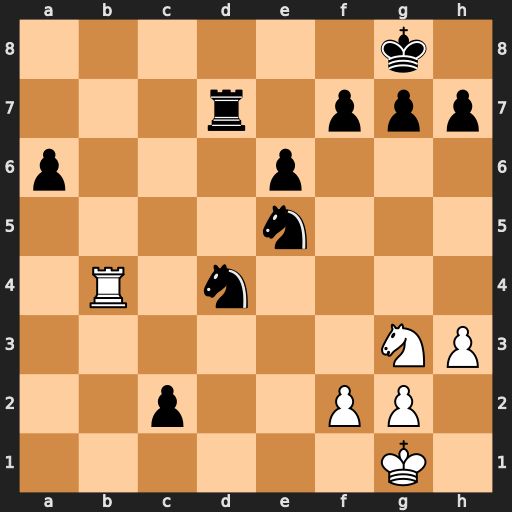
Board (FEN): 6k1/3r1ppp/p3p3/4n3/1R1n4/6NP/2p2PP1/6K1
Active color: w
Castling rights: -
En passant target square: -
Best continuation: Rb8+ Rd8 Rxd8#